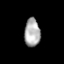
Tissue: prostate
Cell type: T cells
Senescence score: 0.6929
Nuclear area (px): 437
Mean DAPI intensity: 171.339